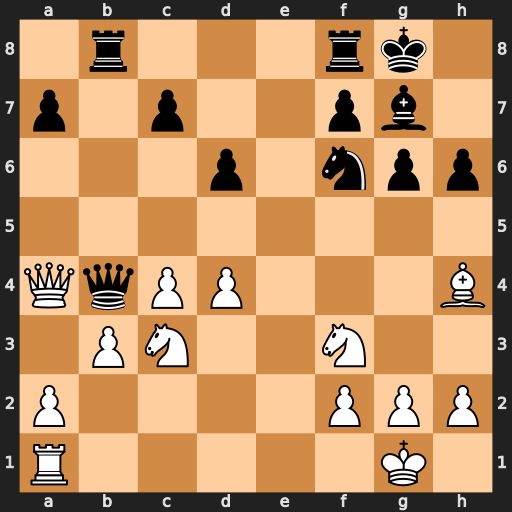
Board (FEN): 1r3rk1/p1p2pb1/3p1npp/8/QqPP3B/1PN2N2/P4PPP/R5K1
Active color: w
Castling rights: -
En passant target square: -
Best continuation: Qxb4 Rxb4 Bxf6 Bxf6 Nd5 Rb7 Nxf6+